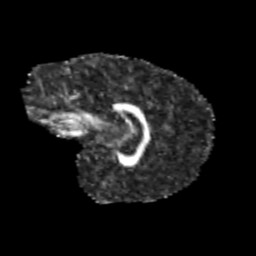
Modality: FA
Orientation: sagittal
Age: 9
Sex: male
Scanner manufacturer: siemens
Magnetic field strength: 3 T
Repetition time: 3.8 s
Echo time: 0.07 s